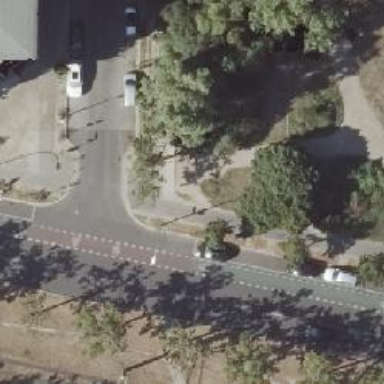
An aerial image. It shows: Compacted footway.